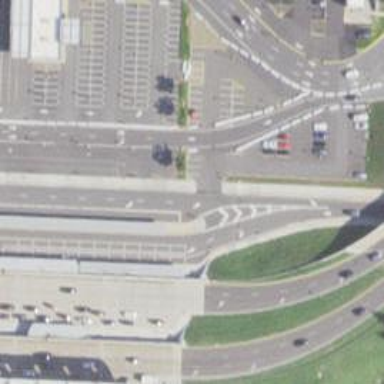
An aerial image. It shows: Asphalt road designated for service vehicles.